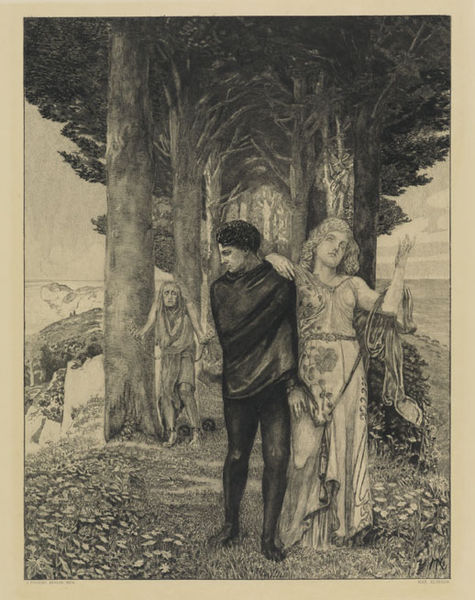
Titel: Genie (Künstler) (Vom Tode, Zweiter Theil, Opus XIII, Blatt 3)
Künstler: Max Klinger
Standort: Karlsruhe
Institution: Staatliche Kunsthalle Karlsruhe
Schlagwörter: baum, berg, blätter, dunkel, hand, himmel, kopf, laub, mann, meer, schatten, umhang, wasser, weiß, wolken, bäume, fluss, frauen, landschaft, menschen, mädchen, see, äste, blume, blumen, braun, fenster, frau, geste, grau, hell, hintergrund, hut, kleid, schwarz, skizze, straße, zeichnung, blick, blüten, dach, dame, gras, gürtel, park, rasen, schal, tuch, weg, wiese, wolke, beige, ornament, symbolismus, alt, blond, jung, alte, arm, falten, kleidung, lang, mensch, steine, tod, tot, trauer, ast, baumstamm, erde, gräser, horizont, natur, stamm, weite, gehen, pfad, boden, land, gewand, haare, reich, strick, paar, personen, pflanzen, kontrast, locken, wald, engel, garten, statue, fesseln, schwanz, düster, stab, kette, allee, grafik, graphik, spazieren, romantik, stämme, jugendstil, finster, wütend, ornamente, melancholisch, klinger, max klinger, grass, oben, abgewandt, hell dunkel, vergänglichkeit, stolz, alter, fetzen, greis, lumpen, kreuz, spaziergang, wurzel, zentralperspektive, druck, lithographie, schwarz-weiß, schraffur, radierung, stich, illustration, ketten, litho, bleistift, gestik, tasche, mythologie, jüngling, sehnsucht, sklave, sterben, elend, teufel, waldboden, sage, flehen, märchen, entführung, prinz, reichtum, wut, alle, präraffaeliten, bettler, bettlerin, wal, spaziergänger, greisin, heilig, gefangener, kupferstich, alte frau, verletzung, armut, kräuter, ohnmacht, mystik, khnopff, unheimlich, führen, bitten, baäume, genie, helena, betteln, hexe, dunkelhaarig, gespenstisch, fessel, max, zeichung, pathos, fortschritt, han, lustwandeln, metapher, einsiedler, gefesselt, umwenden, hochmut, zurück, liebhaber, erzählen, flehend, spätmittelalter, armer, atmospäre, unbunt, burne-jones, paa, alee, vergewaltigung, vergil, masser, charon, äster, formkontrast, stützt, haum, 19. jahrhundert, haare+, pak, raiderung, sucht, püaar, stichz, baumkonre, pärchejn, gefangenschaft, dhand, zurücklassen, spazierung, odysse, wald+, bittet, belanglosigkeit, dallee, grasweg, literaturillustration, hebt, opflanzen, bettelt, sparzieren, apaar